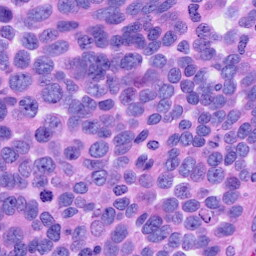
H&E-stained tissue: Ovarian